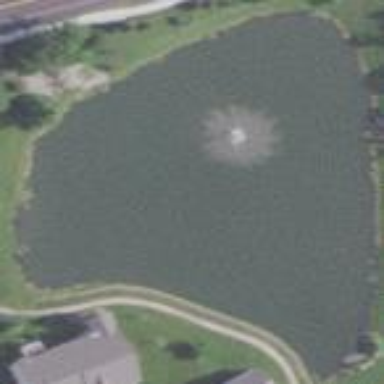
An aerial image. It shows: Peaceful pond surrounded by nature.